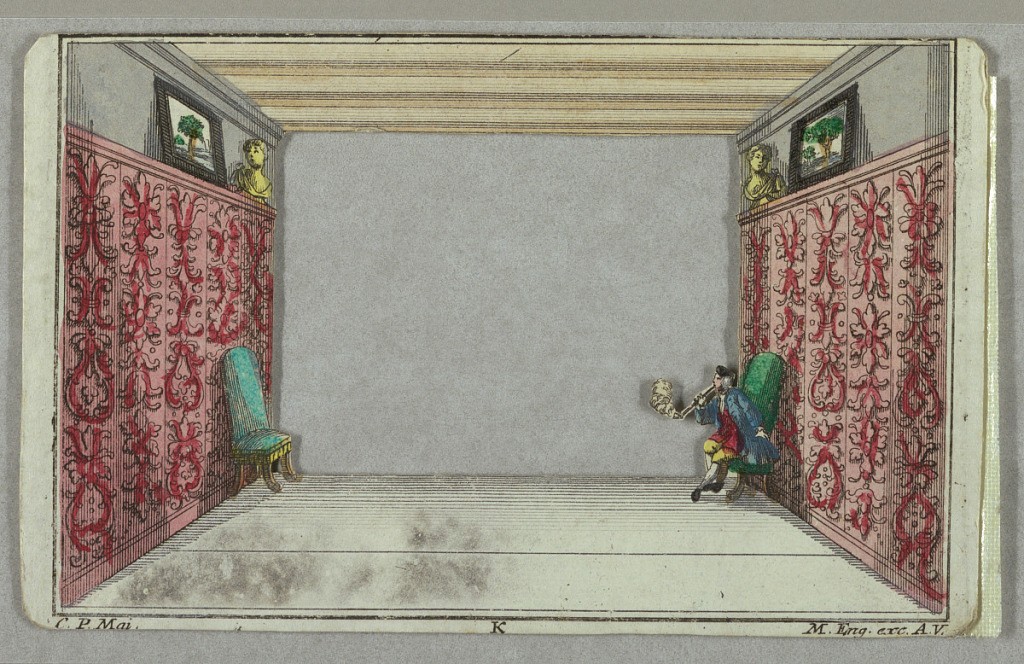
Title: Peep-show Section: A Coff
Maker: Martin Engelbrecht, German, 1684–1756
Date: ca. 1750
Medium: Hand-colored etching, with engraving Support: white laid paper laid down on thick gray paper
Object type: Peep-show
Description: Interior of three rooms, furniture and costumes of the times. Men and women engaged in drinking coffee, smoking, and gaming.